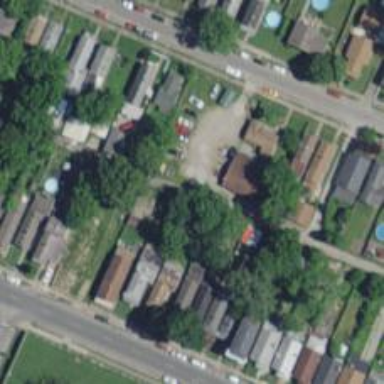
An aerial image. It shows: Alley classified as service road.